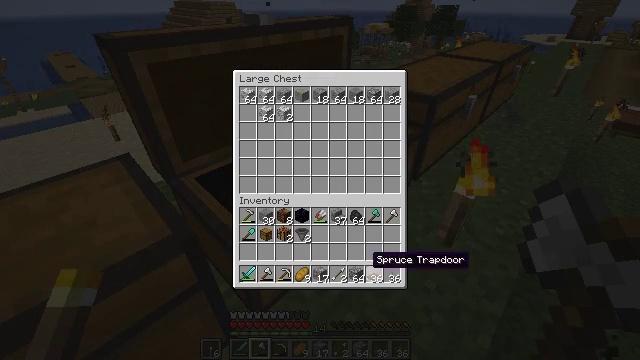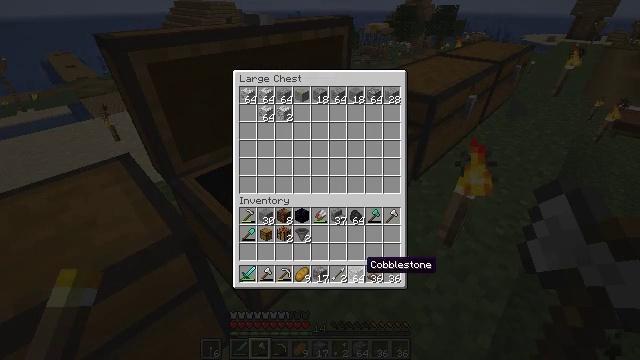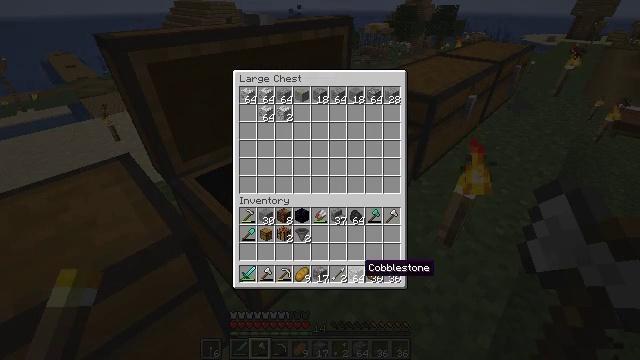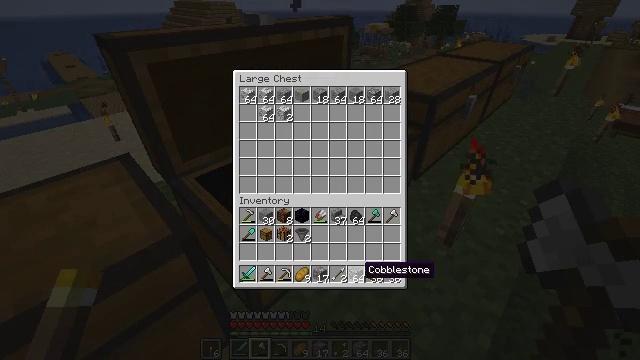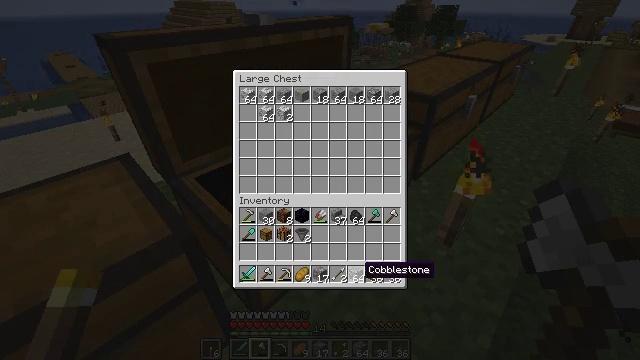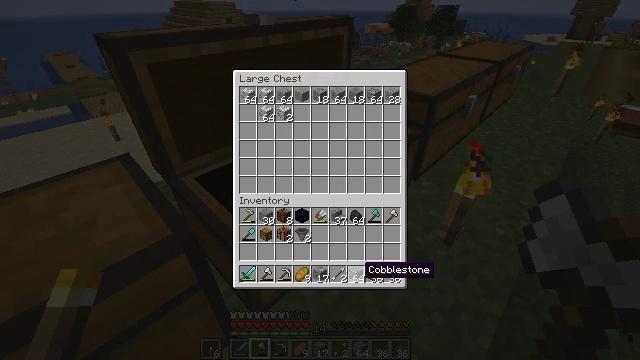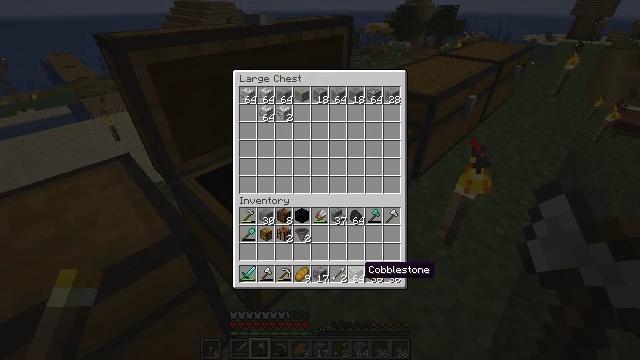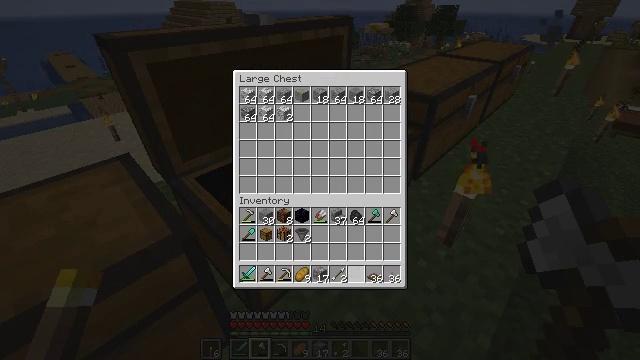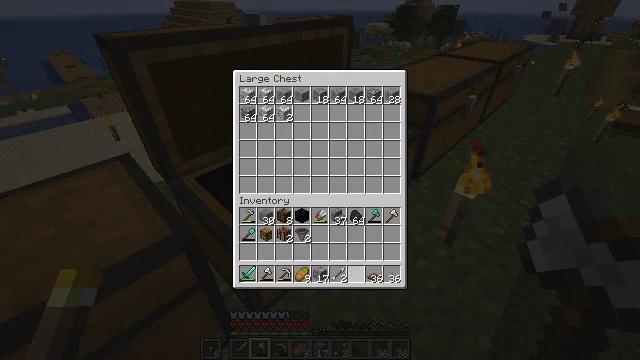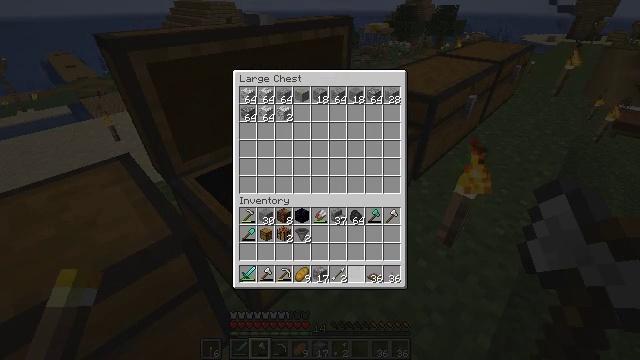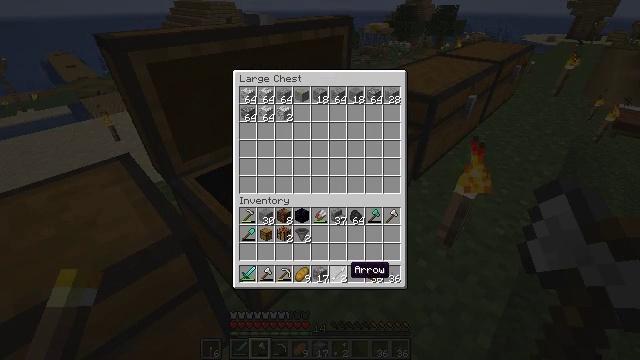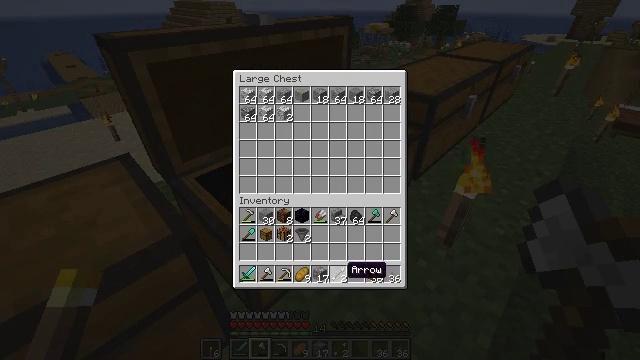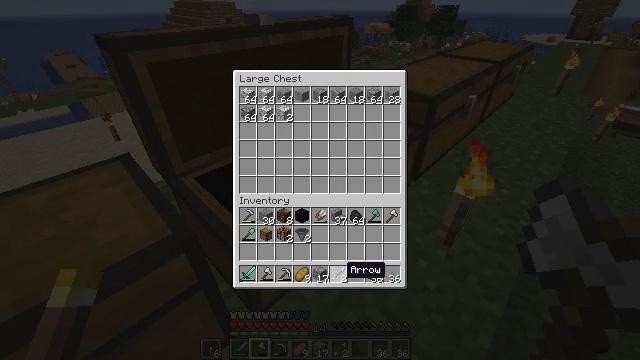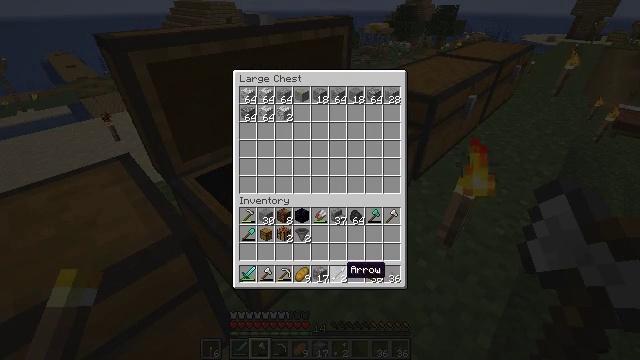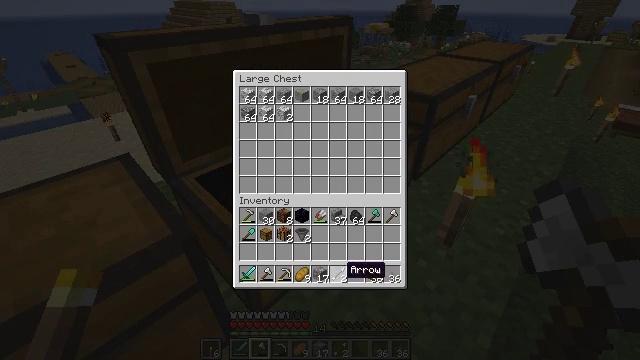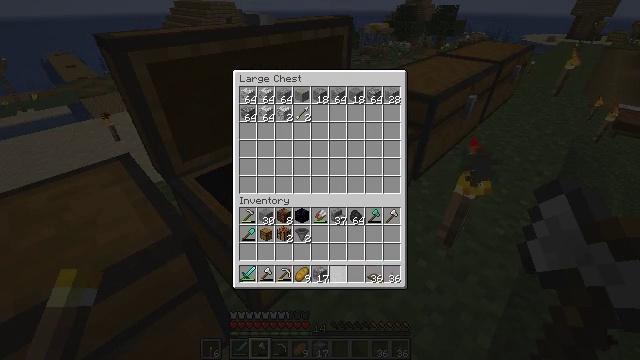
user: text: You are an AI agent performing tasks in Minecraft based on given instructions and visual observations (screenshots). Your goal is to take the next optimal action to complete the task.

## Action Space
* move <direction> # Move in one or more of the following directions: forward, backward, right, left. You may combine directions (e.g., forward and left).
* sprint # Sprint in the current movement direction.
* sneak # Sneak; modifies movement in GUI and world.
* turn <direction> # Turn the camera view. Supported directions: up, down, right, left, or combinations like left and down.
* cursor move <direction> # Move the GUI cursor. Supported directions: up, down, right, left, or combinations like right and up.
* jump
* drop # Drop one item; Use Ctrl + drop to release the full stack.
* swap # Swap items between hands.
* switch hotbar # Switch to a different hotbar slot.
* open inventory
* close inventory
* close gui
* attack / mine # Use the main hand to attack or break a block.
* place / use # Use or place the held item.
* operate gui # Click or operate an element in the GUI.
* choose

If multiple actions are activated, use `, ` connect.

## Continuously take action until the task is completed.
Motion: motion action
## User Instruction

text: Gather grass block for landscaping.
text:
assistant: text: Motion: sneak
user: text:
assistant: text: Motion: sneak
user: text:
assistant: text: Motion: sneak
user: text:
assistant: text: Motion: sneak
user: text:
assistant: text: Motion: sneak
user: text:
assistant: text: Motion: sneak
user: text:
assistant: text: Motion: sneak, operate gui
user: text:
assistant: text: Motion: sneak, operate gui
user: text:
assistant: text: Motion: sneak
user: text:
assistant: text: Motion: sneak, cursor move left
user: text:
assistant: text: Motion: sneak
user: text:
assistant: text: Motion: sneak
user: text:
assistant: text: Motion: sneak
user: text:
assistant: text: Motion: sneak
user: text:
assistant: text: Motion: sneak, operate gui
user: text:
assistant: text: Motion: sneak, operate gui
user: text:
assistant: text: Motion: sneak, cursor move left, operate gui
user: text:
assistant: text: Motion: sneak, cursor move left
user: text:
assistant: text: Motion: sneak
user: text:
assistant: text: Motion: sneak
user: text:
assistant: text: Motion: sneak
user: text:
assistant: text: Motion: sneak
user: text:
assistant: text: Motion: sneak, operate gui
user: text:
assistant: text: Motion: sneak, cursor move right, operate gui
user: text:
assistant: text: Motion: sneak, cursor move right
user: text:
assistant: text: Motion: sneak, cursor move right
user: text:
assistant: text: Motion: sneak
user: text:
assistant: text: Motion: sneak
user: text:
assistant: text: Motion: sneak
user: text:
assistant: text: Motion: sneak